Field crop: maize
Growth stage: 2
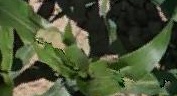
Species: maize